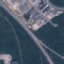
Land use / land cover: Highway